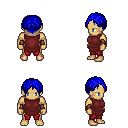
a pixel art fantasy rpg character, male body template, human, tanned skin, maroon tunic, red pants, blue parted hairstyle, leather bracers, four views (front, back, left, right), 2x2 character sprite sheet, small pixel art, hard edges, no anti-aliasing